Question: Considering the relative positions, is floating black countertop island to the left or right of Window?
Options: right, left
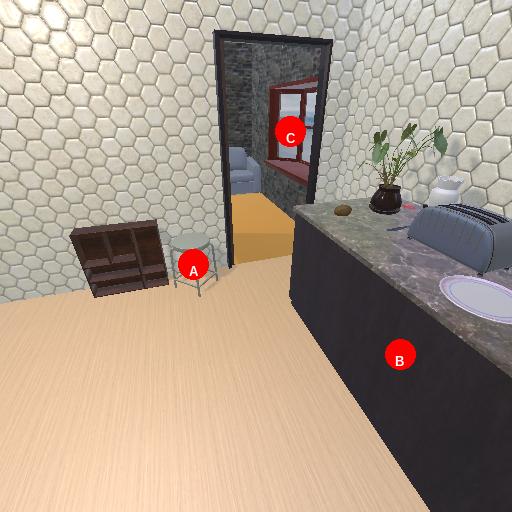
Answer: right